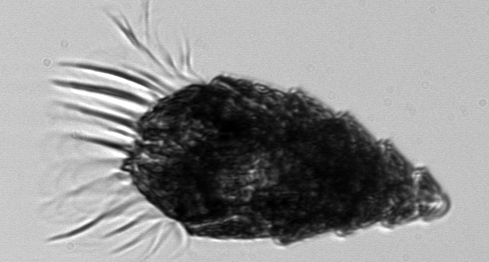
Label: Laboea_strobila